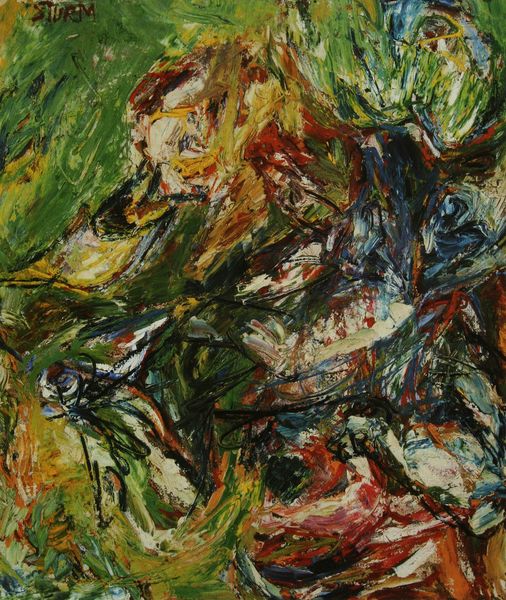
Künstler: Helmut Sturm
Standort: Feldafing
Institution: Sammlung Niggl
Schlagwörter: blau, gelb, grün, landschaft, braun, bunt, schwarz, weiss, rot, expressionismus, pastos, rosa, moderne, abstrakt, modern, linien, spur, sturm, striche, abstraktion, punkte, münchen, durcheinander, informel, abstrakter expressionismus, dukus